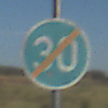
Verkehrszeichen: EndeMindestgeschwindigkeit
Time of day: MorningAfternoon
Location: Outdoor (Nature)
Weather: Clear
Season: Autumn
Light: Natural